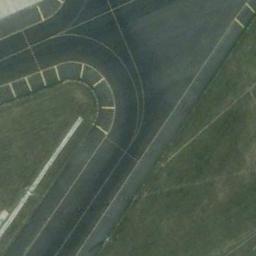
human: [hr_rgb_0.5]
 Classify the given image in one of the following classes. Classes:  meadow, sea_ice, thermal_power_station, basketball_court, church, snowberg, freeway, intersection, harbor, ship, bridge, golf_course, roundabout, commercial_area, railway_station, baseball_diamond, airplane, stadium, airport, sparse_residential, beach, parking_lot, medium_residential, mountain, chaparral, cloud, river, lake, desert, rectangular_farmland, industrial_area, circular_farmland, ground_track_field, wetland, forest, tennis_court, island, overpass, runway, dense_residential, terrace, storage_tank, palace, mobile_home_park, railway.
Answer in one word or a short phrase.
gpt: runway